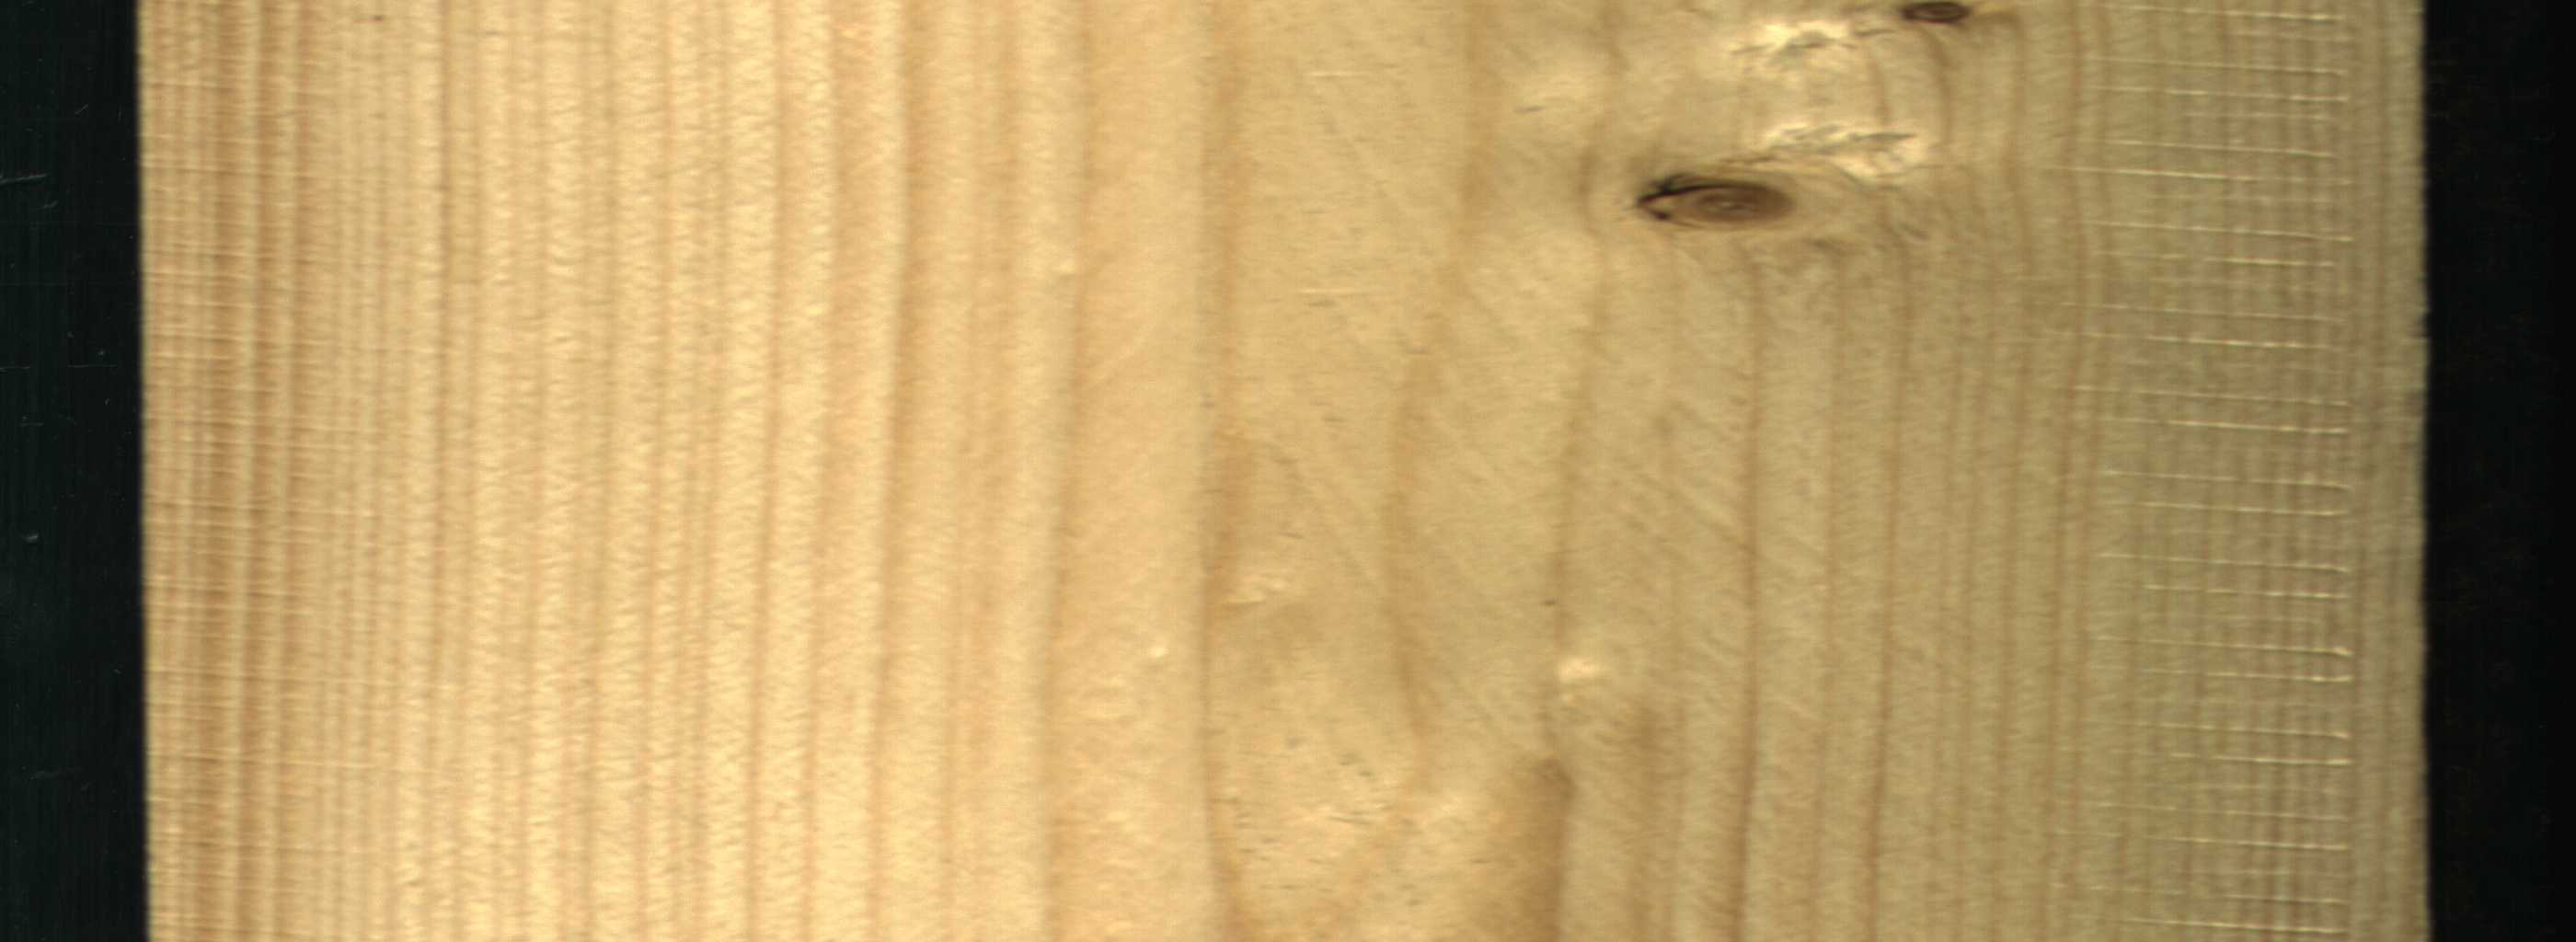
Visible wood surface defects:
Live_Knot
Live_Knot